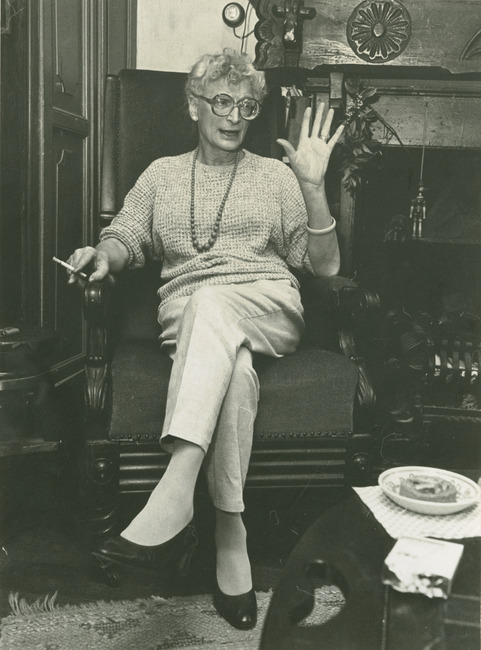
Title: Portret van Dirkje Kuik (1929-2008)
Artist: Anoniem (Nederland) in of voor 2008
Earliest date: 1977
Latest date: 2008
Genre: photograph
Keywords: woman's portrait, artist's portrait, full-length portrait, sitting, legs crossed, waving (gesture), looking away, old woman